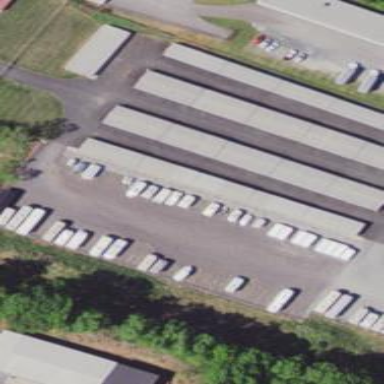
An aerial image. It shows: Group of garages.